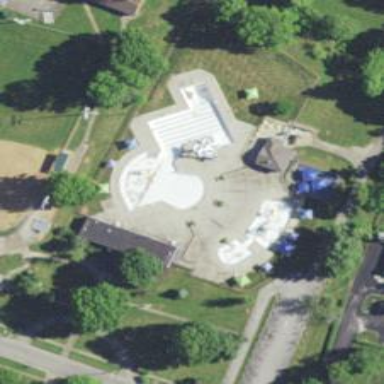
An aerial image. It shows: Lifeguard on duty.